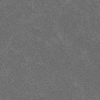
Atmospheric dust classification: dusty